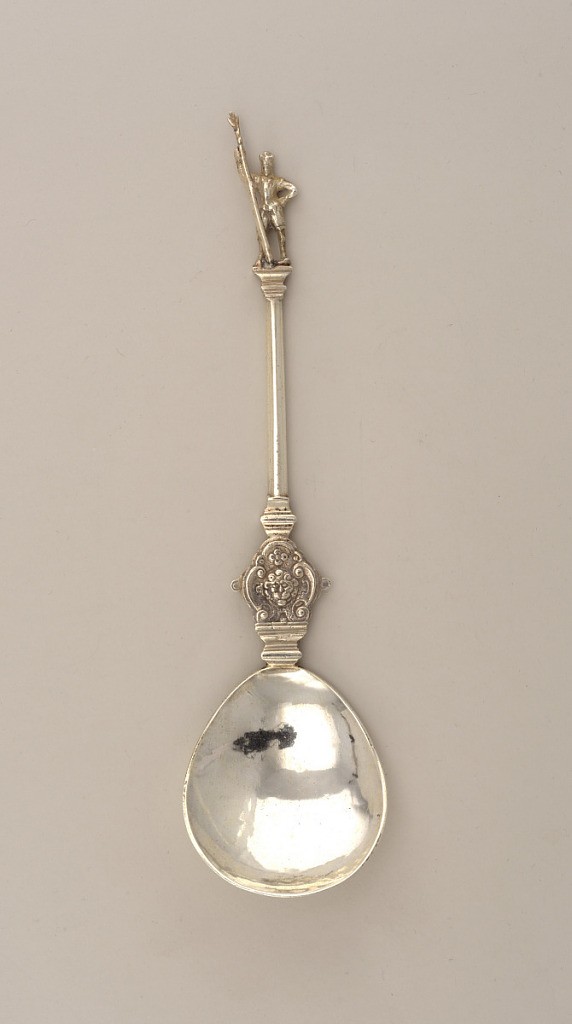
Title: spoon
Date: late 19th century
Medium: silver
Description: Large fig-shaped spoonbowl. Flat flaring neck, on front scrolled decoration with lion's head in the centre. Long plain neck, round in section. On top of handle a soldier holding a spear.